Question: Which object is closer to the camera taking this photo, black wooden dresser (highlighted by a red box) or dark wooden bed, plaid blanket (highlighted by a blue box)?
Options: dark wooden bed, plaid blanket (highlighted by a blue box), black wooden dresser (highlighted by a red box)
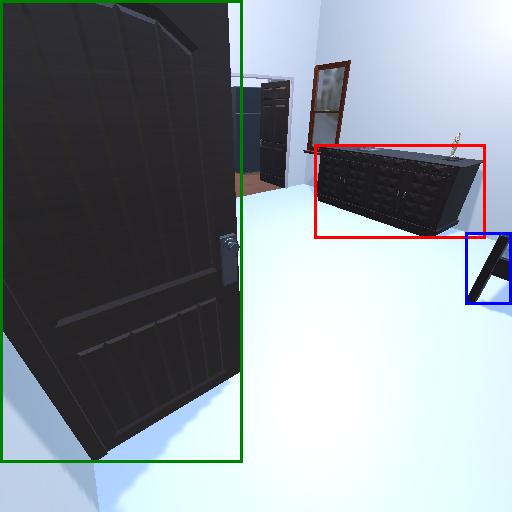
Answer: dark wooden bed, plaid blanket (highlighted by a blue box)